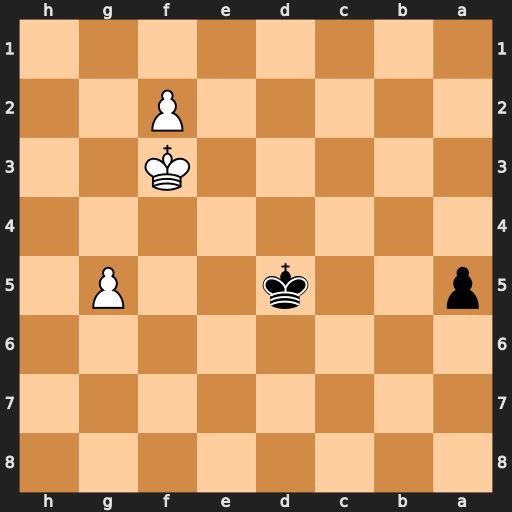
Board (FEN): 8/8/8/p2k2P1/8/5K2/5P2/8
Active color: b
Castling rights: -
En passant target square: -
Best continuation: a4 g6 Ke6 g7 Kf7 g8=R Kxg8 Ke2 a3